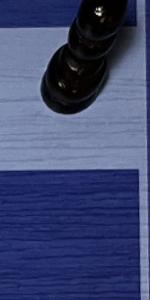
Label: Empty